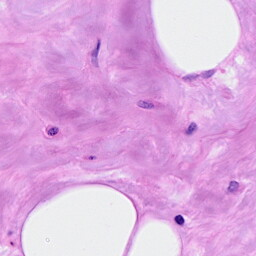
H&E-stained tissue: Breast